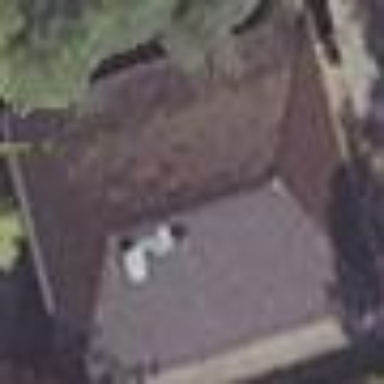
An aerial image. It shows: Building with hipped roof.